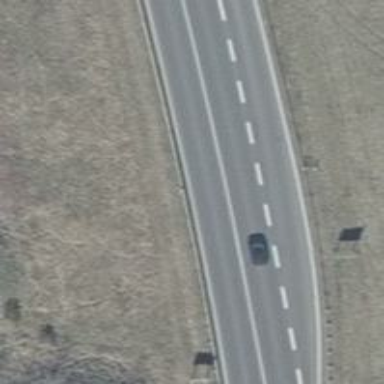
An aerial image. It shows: Asphalt motorroad with trunk classification.